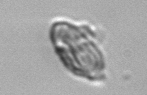
Label: Katodinium_or_Torodinium